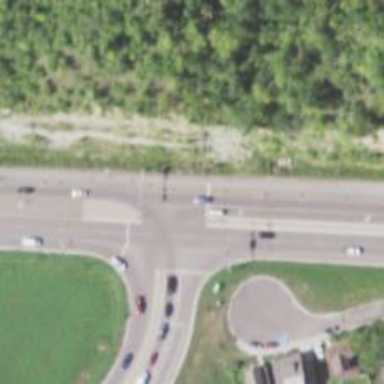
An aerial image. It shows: Asphalt trunk highway.